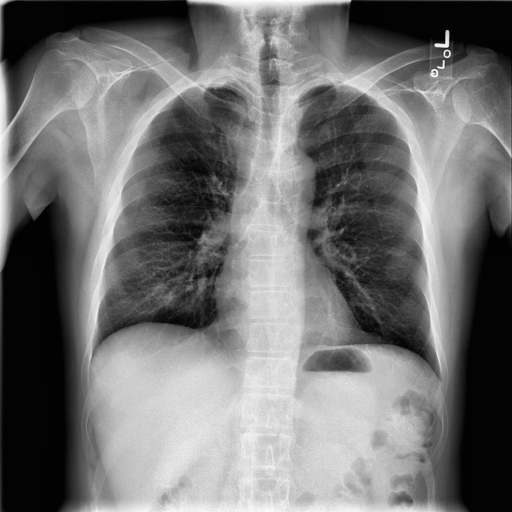
Finding: NORMAL